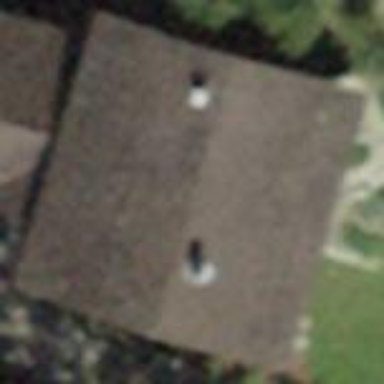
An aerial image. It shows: Detached building with gabled roof.